Question: OK, so I needed a rounded triangle. So what I did was use a technique similar to what I've used in other vector drawing programs. Draw the triangle and use the stroke to create the rounded corners. Worked like a charm too, until I needed to reduce the alpha of the color used to fill and stroke the UIBezierPath. For some reason I keep getting this inset outline that isn't the same color as the Fill and Stroke. Somehow the alpha value isn't being respected. Maybe I'm overlooking something silly here, but try as I might I can't get the triangle all one color with a alpha value lower than 1. This is what I get:

And heres the simple code:
'''
- (void)drawRect:(CGRect)rect
{
UIBezierPath *path = [UIBezierPath bezierPath];
[path moveToPoint: CGPointMake(63.5, 10.5)];
[path addLineToPoint: CGPointMake(4.72, 119.5)];
[path addLineToPoint: CGPointMake(122.28, 119.5)];
[path addLineToPoint: CGPointMake(63.5, 10.5)];
[path closePath];
path.miterLimit = 7;
path.lineCapStyle = kCGLineCapRound;
path.lineJoinStyle = kCGLineJoinRound;
path.lineWidth = 8;
UIColor *whiteAlph5 = [UIColor colorWithWhite:0.6 alpha:0.5];
[whiteAlph5 setFill];
[whiteAlph5 setStroke];
[path fill];
[path stroke];
}
'''
I can't understand why the line would be anything other than the "" if that's the only color I've set for both fill and stroke. I suppose I can just draw the rounded triangle out adding the curves to to corners, but I'm just curious as to why this happens.Thanks in advance...
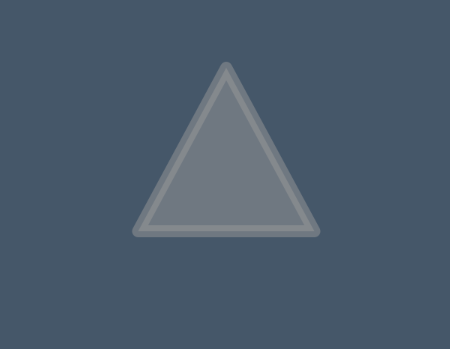
Answer: The line is because your stroke and your fill are drawing to the same pixels. Since both the stroke and the fill are partially transparent, the colors accumulate.
One way to fix this is to just create a path that outlines your rounded triangle, and fill it without stroking it.
Here's the interface for a category that creates a path outlining a rounded polygon:
'''
@interface UIBezierPath (MyRoundedPolygon)
+ (UIBezierPath *)my_roundedPolygonWithSides:(int)sides center:(CGPoint)center
vertexRadius:(CGFloat)vertexRadius cornerRadius:(CGFloat)cornerRadius
rotationOffset:(CGFloat)rotationOffset;
@end
'''
Here's the implementation:
'''
@implementation UIBezierPath (MyRoundedPolygon)
static CGPoint vertexForPolygon(int sides, CGPoint center, CGFloat circumradius, CGFloat index) {
CGFloat angle = index * 2 * M_PI / sides;
return CGPointMake(center.x + circumradius * cosf(angle),
center.y + circumradius * sinf(angle));
}
+ (UIBezierPath *)my_roundedPolygonWithSides:(int)sides center:(CGPoint)center
vertexRadius:(CGFloat)vertexRadius cornerRadius:(CGFloat)cornerRadius
rotationOffset:(CGFloat)rotationOffset
{
CGFloat circumradius = vertexRadius + cornerRadius;
CGPoint veryLastVertex = vertexForPolygon(sides, center, circumradius, rotationOffset - 1);
CGPoint currentVertex = vertexForPolygon(sides, center, circumradius, rotationOffset);
CGMutablePathRef cgpath = CGPathCreateMutable();
CGPathMoveToPoint(cgpath, NULL, (veryLastVertex.x + currentVertex.x) / 2,
(veryLastVertex.y + currentVertex.y) / 2);
for (CGFloat i = 0; i < sides; ++i) {
CGPoint nextVertex = vertexForPolygon(sides, center, circumradius,
i + 1 + rotationOffset);
CGPathAddArcToPoint(cgpath, NULL, currentVertex.x, currentVertex.y,
nextVertex.x, nextVertex.y, cornerRadius);
currentVertex = nextVertex;
}
CGPathCloseSubpath(cgpath);
UIBezierPath *path = [self bezierPathWithCGPath:cgpath];
CGPathRelease(cgpath);
return path;
}
@end
'''
Here's how you use it:
'''
@implementation MyView
- (void)drawRect:(CGRect)rect
{
CGRect bounds = self.bounds;
CGPoint center = CGPointMake(CGRectGetMidX(bounds), CGRectGetMidY(bounds));
UIBezierPath *path = [UIBezierPath my_roundedPolygonWithSides:3 center:center
vertexRadius:70 cornerRadius:8 rotationOffset:0.25];
[[UIColor colorWithWhite:0.6 alpha:0.5] setFill];
[path fill];
}
@end
'''
And here's the result:

Note that setting 'rotationOffset' to 0.25 rotated the triangle one quarter turn. Setting it to zero will give you a right-pointing triangle.